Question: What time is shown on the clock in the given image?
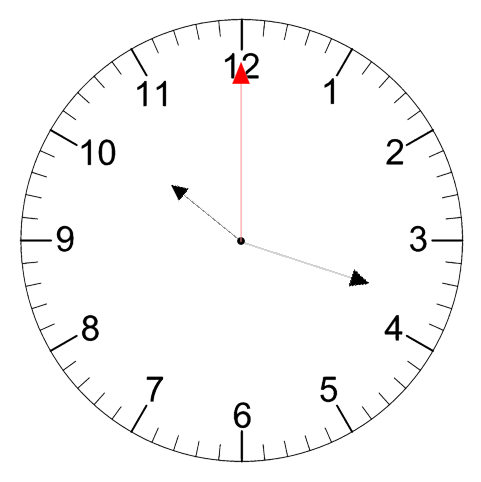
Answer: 10:18:00